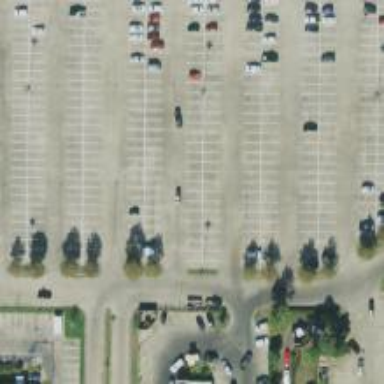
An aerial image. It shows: Parking space is available.